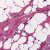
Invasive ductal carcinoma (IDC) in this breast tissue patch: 1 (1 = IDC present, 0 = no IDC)